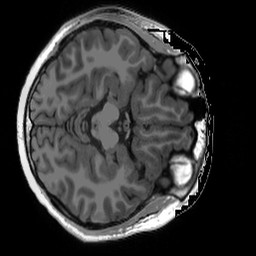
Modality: T1w
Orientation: axial
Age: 22
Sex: male